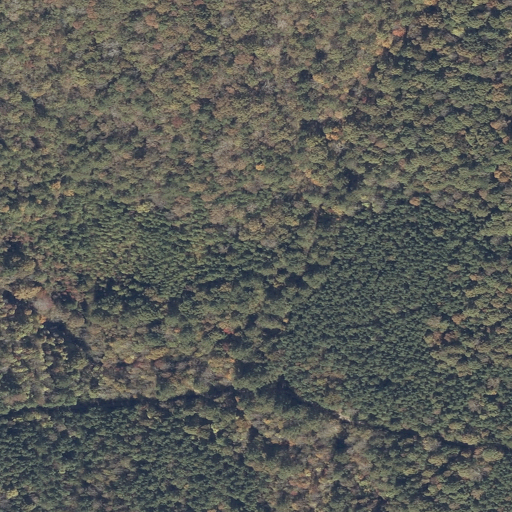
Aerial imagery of valley in Alabama named Bugg Mill Hollow containing deciduous forest, evergreen forest, mixed forest, and woody wetlands